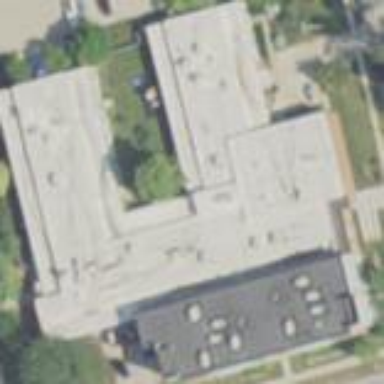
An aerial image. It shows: Community center building.